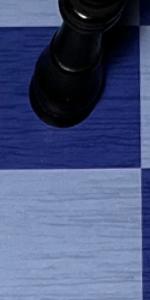
Label: Empty